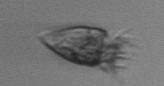
Label: Ciliophora